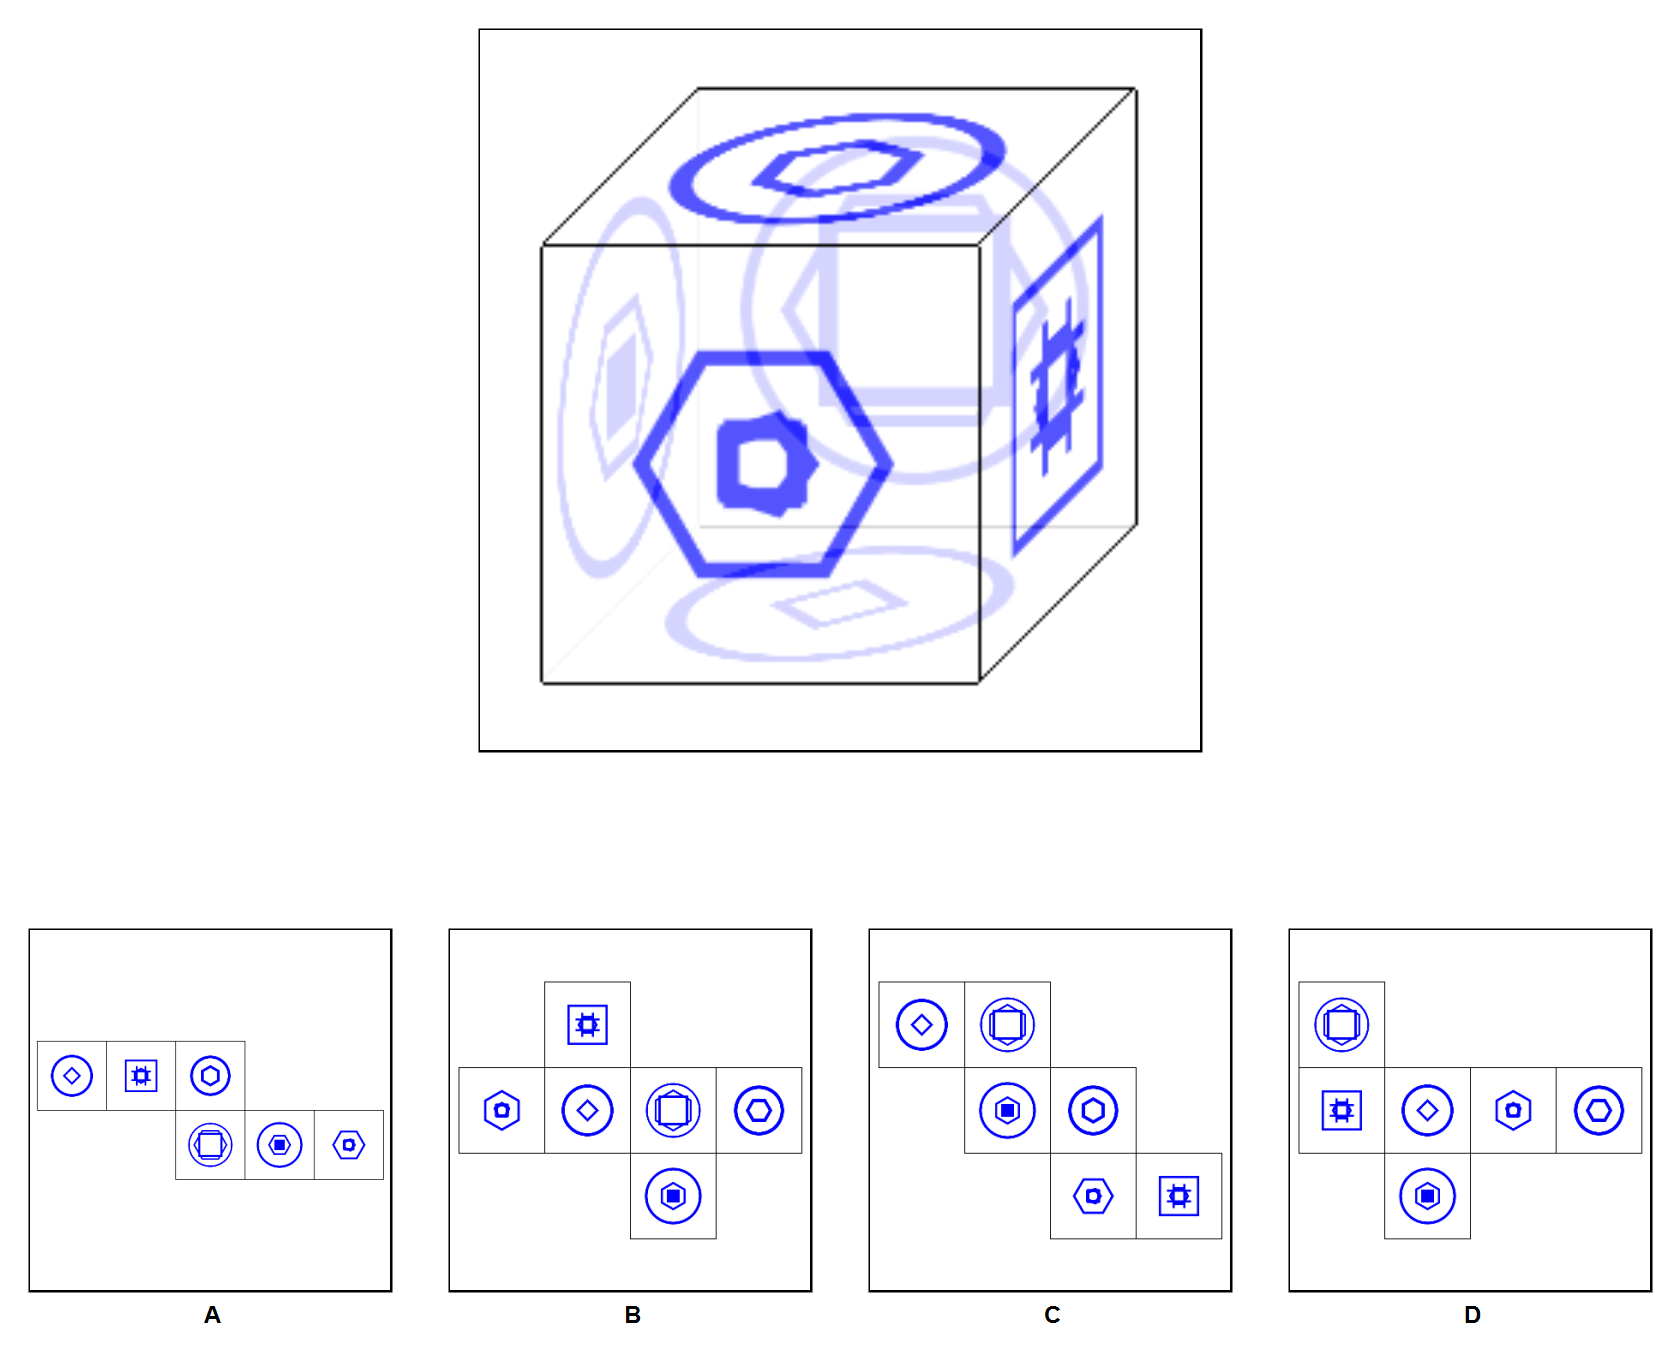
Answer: D